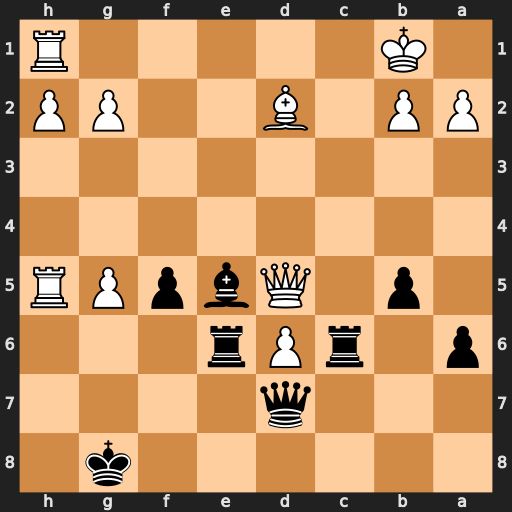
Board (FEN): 6k1/3q4/p1rPr3/1p1QbpPR/8/8/PP1B2PP/1K5R
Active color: b
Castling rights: -
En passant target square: -
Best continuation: Rxd6 Qa8+ Re8 Qxe8+ Qxe8